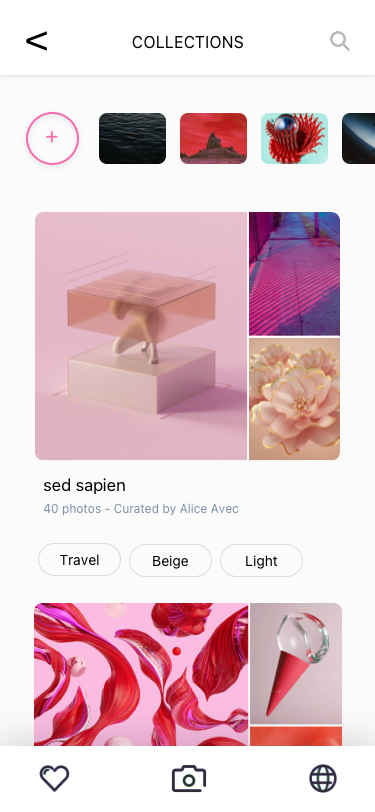
Text in this UI design:
COLLECTIONS
<